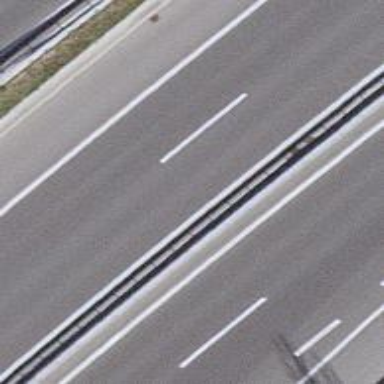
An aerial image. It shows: View of motorway.